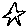
Label: star